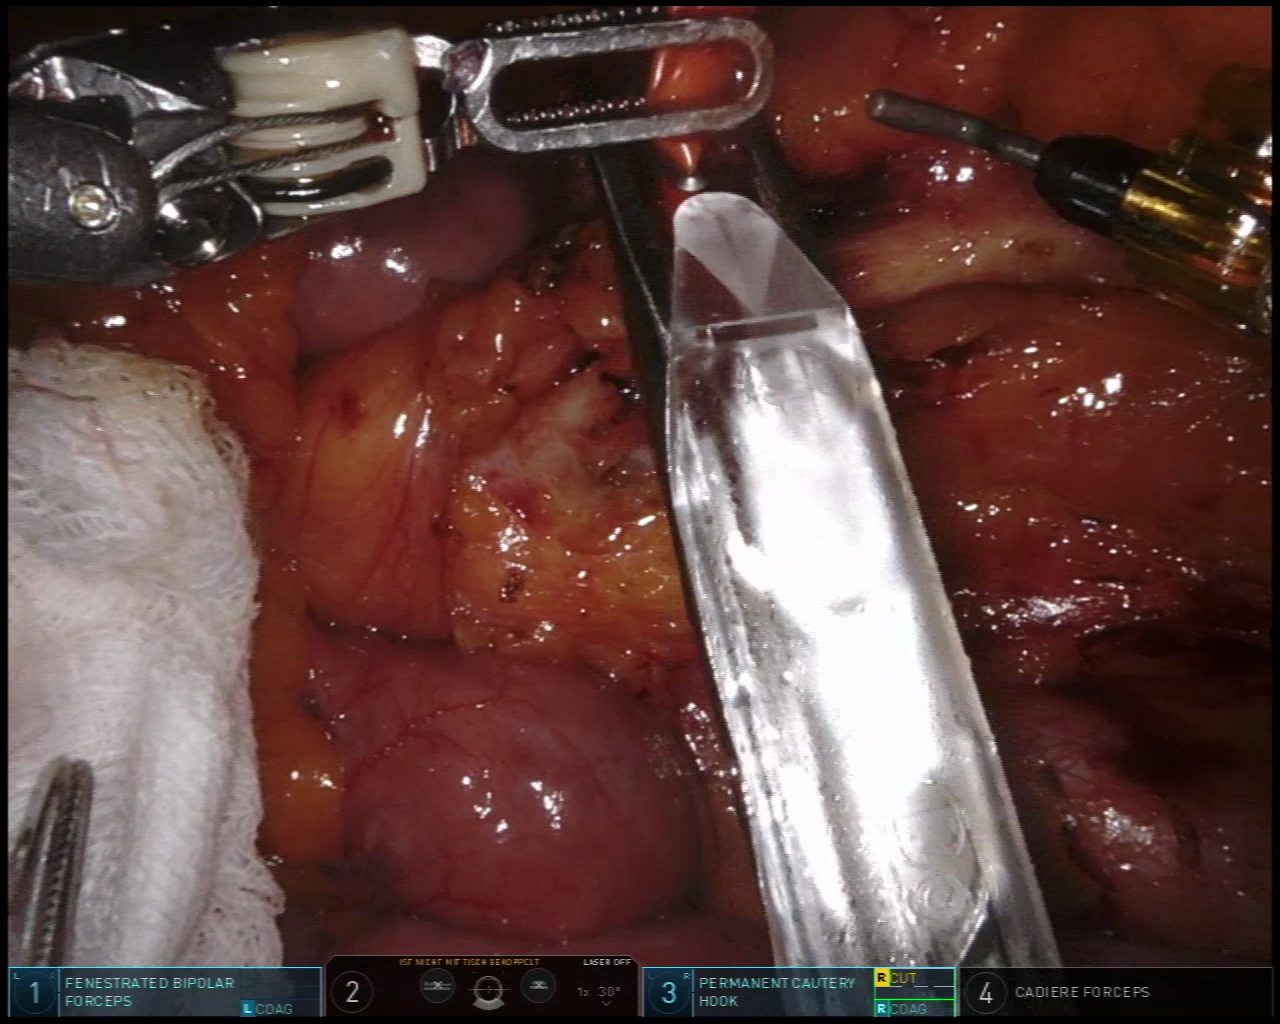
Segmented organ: inferior_mesenteric_artery
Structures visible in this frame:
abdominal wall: no
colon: no
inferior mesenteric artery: yes
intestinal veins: no
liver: no
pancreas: no
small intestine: yes
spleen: no
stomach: no
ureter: no
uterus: no
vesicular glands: no